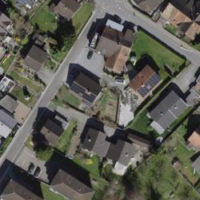
EUNIS habitat code: 54
Species observed at this site:
Sambucus nigra